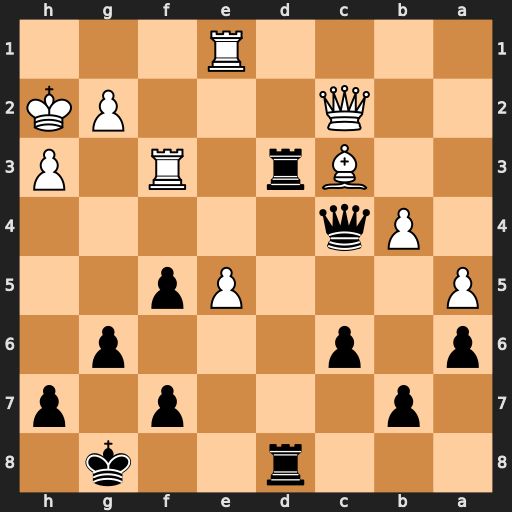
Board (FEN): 3r2k1/1p3p1p/p1p3p1/P3Pp2/1Pq5/2Br1R1P/2Q3PK/4R3
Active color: b
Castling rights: -
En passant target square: -
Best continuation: Rxf3 gxf3 Rd3